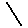
Label: line